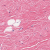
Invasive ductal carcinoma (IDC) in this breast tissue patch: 0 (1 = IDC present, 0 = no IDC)